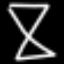
Label: hourglass